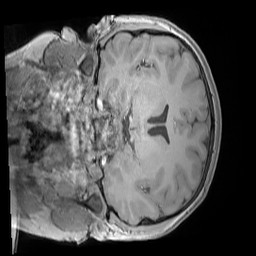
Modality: MP2RAGE
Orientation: coronal
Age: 10
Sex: male
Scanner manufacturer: siemens
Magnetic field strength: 3 T
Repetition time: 4 s
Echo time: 0.00303 s